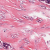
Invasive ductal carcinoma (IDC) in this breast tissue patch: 1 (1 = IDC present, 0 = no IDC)